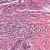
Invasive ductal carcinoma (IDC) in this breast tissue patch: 0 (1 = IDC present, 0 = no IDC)